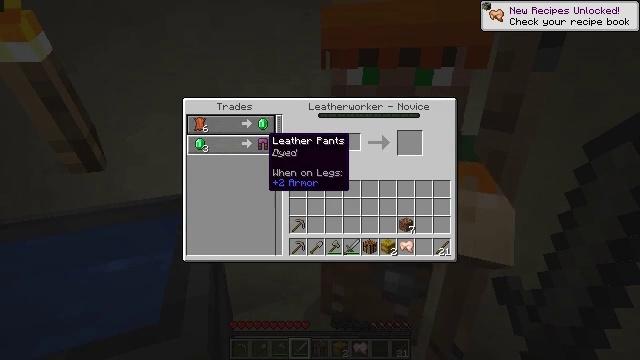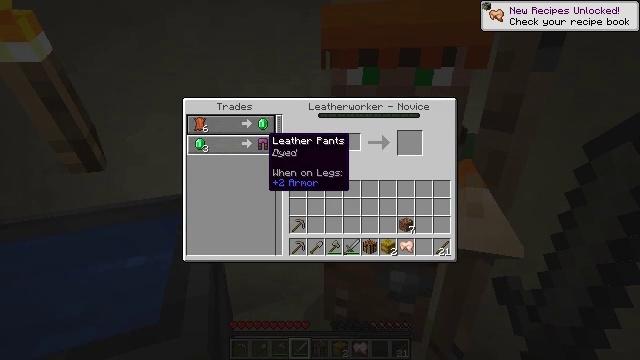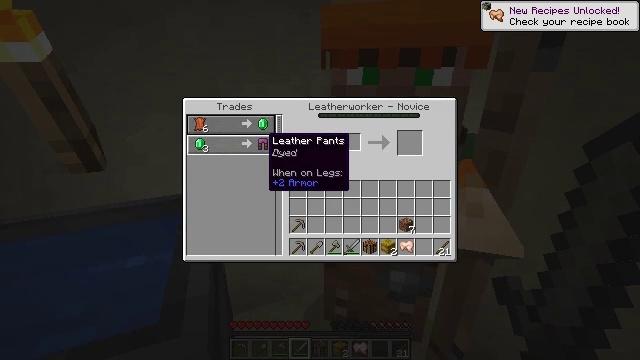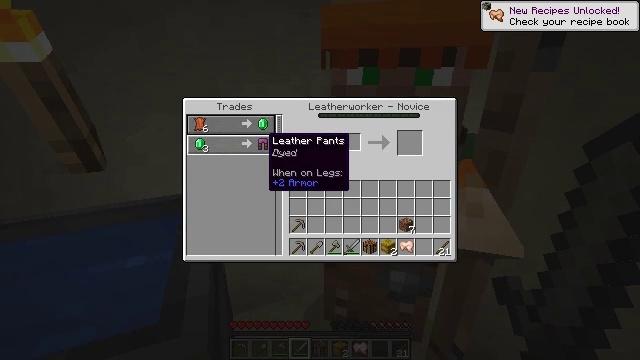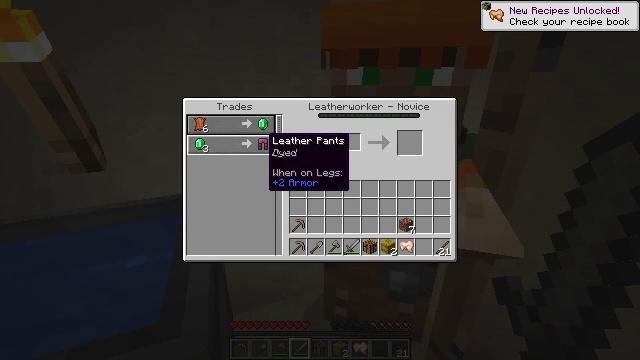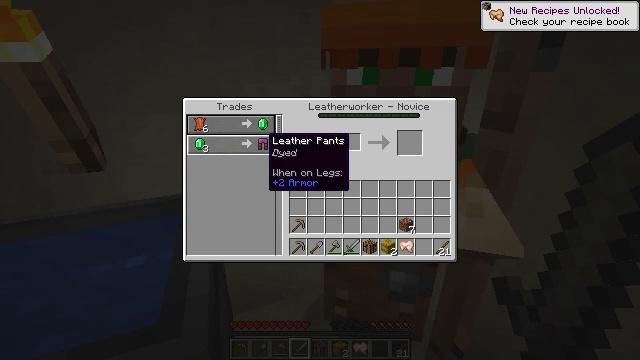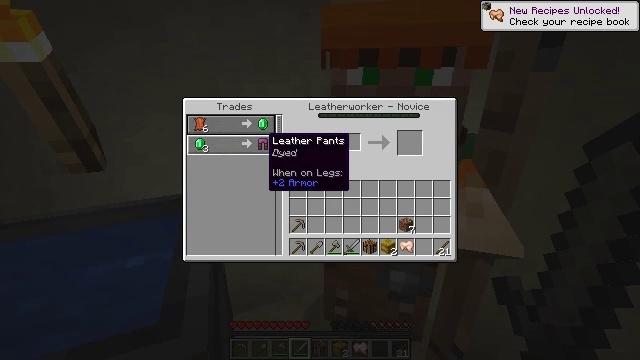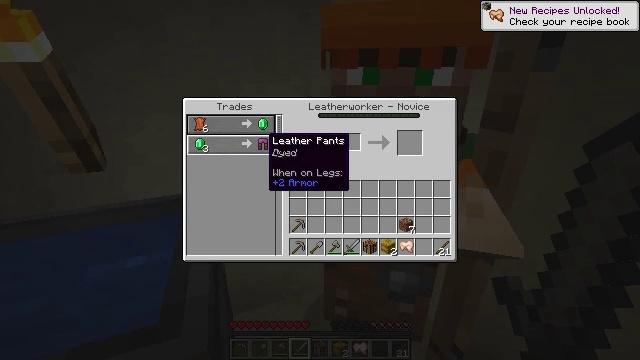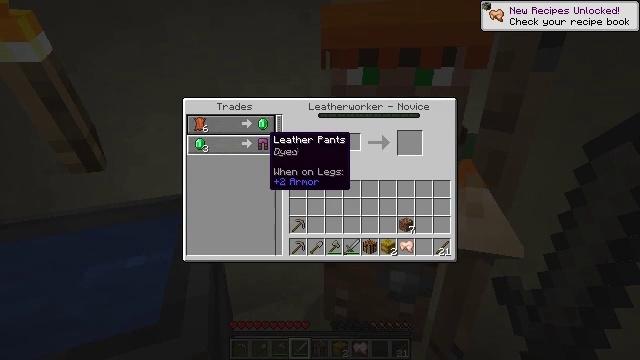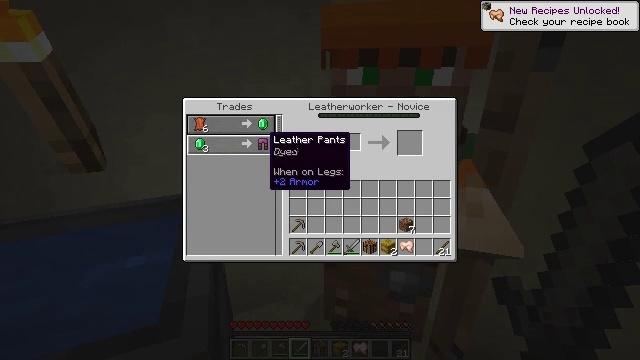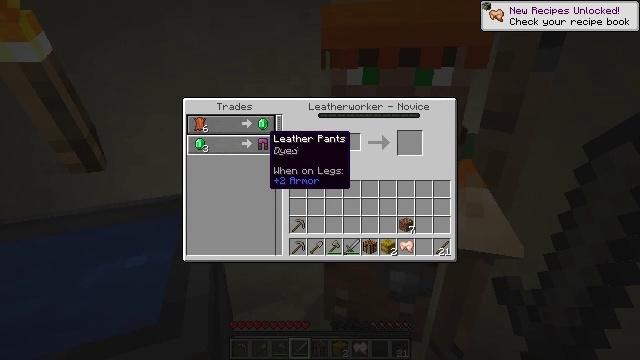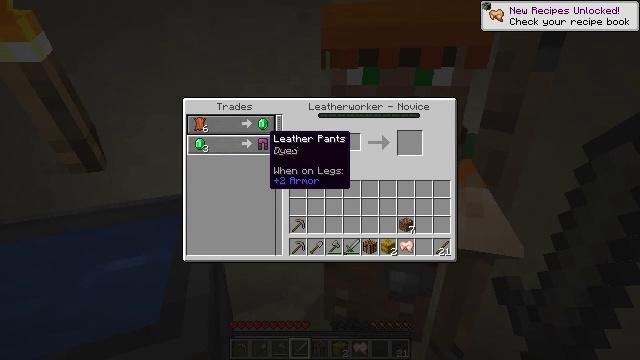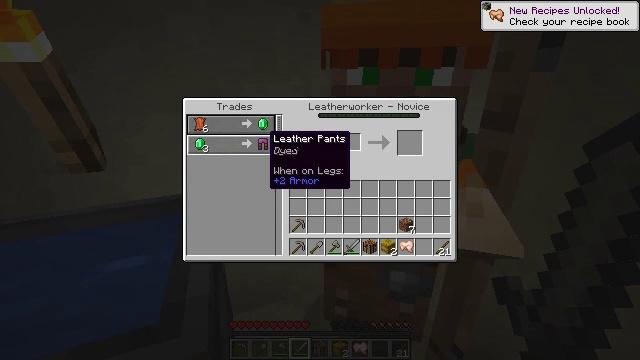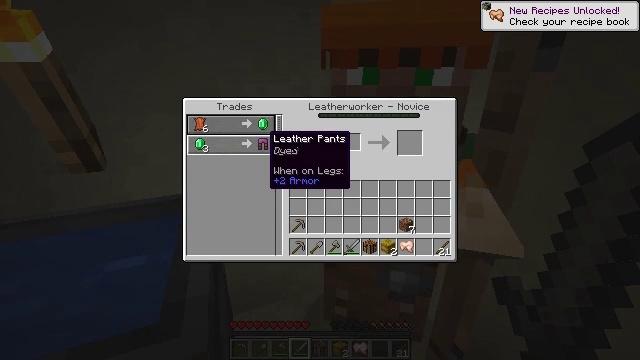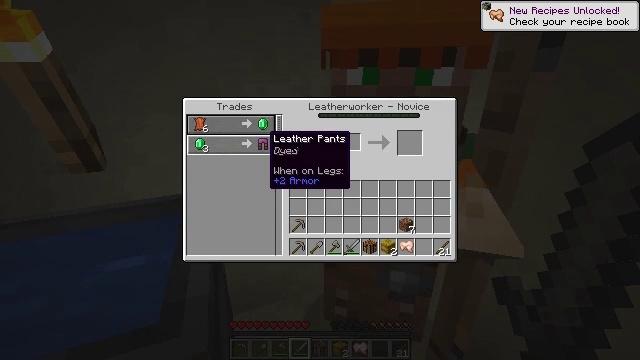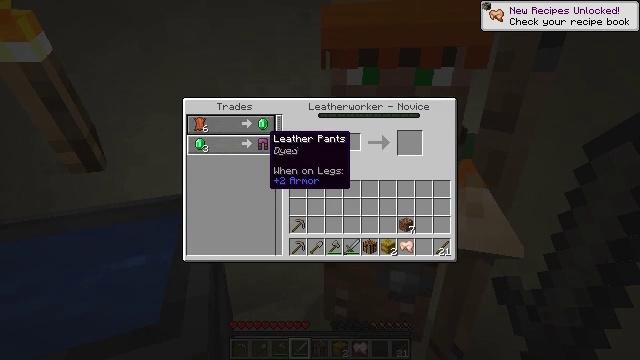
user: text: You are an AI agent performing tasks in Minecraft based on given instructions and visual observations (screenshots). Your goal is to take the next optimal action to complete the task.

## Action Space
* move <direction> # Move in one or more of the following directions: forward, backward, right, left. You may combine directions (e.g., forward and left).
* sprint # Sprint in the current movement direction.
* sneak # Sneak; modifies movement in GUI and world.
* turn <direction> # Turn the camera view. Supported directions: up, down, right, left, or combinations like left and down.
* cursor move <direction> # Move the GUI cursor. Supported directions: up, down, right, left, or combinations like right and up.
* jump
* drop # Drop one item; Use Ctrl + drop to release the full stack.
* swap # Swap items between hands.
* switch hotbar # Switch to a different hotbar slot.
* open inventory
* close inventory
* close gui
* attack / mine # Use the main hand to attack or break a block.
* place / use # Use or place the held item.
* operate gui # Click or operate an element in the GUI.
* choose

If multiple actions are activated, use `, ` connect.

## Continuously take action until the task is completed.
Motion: motion action
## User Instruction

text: Collect a hay block for crafting.
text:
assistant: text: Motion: no_op
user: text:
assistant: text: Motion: no_op
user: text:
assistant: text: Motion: no_op
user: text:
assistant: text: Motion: no_op
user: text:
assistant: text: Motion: no_op
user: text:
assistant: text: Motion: no_op
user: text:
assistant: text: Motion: no_op
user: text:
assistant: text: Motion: no_op
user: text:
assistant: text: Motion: no_op
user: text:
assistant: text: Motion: no_op
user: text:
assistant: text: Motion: no_op
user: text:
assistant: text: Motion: no_op
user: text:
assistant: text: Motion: no_op
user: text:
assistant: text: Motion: no_op
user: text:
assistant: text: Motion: no_op
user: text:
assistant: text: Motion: no_op
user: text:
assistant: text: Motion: no_op
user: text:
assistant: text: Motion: no_op
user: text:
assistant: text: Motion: no_op
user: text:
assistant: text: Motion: no_op
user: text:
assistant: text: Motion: no_op
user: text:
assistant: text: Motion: no_op
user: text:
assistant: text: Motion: no_op
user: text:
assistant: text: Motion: no_op
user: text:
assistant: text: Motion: no_op
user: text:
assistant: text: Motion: no_op
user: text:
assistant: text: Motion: no_op
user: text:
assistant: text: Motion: close gui
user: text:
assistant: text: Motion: no_op
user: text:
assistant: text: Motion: turn right and down